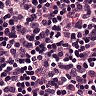
Metastatic tissue present: no